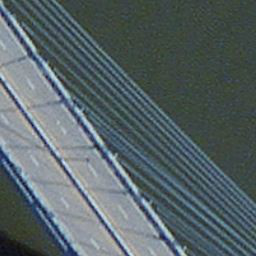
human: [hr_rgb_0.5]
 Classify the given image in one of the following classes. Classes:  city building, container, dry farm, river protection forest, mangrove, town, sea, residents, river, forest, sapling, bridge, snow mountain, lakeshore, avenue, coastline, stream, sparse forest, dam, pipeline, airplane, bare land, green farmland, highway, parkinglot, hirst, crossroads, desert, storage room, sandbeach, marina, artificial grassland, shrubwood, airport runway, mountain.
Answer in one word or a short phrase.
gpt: bridge